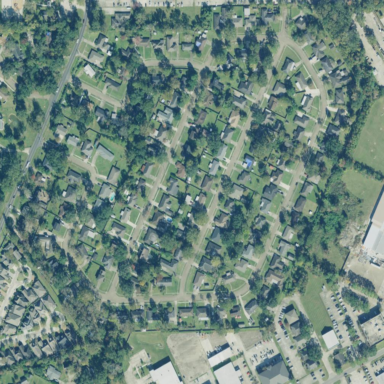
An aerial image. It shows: Single-family residential area.